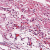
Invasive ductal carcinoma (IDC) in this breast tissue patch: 0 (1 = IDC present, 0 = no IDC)